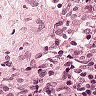
Metastatic tissue present: no